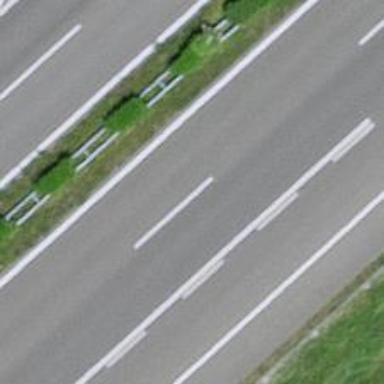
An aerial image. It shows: Motorway.